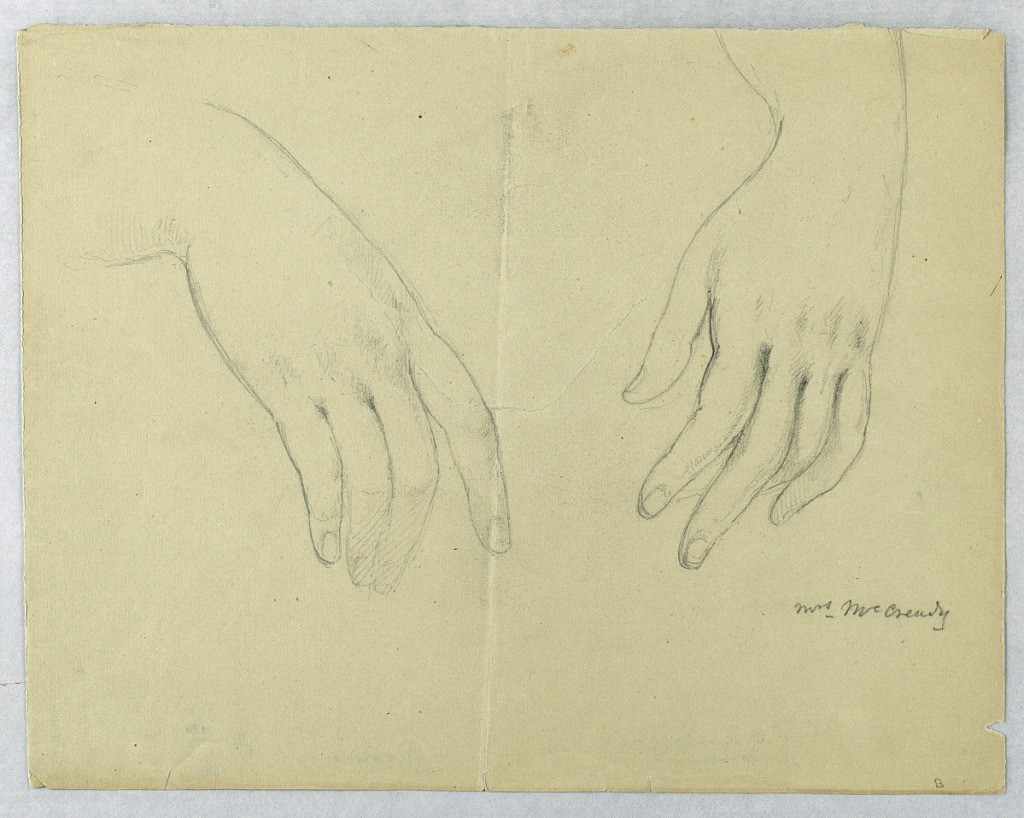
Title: Sketch of Hands for Portrait of Mrs. McCready
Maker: Daniel Huntington, American, 1816–1906
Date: ca. 1880
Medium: Graphite on paper
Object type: Drawing
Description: Studies of a woman's hands, hanging, with back of hands to viewer.